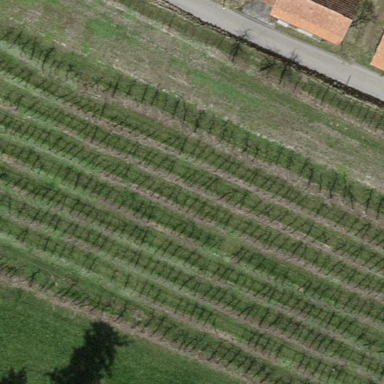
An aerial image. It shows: Orchard.